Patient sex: M
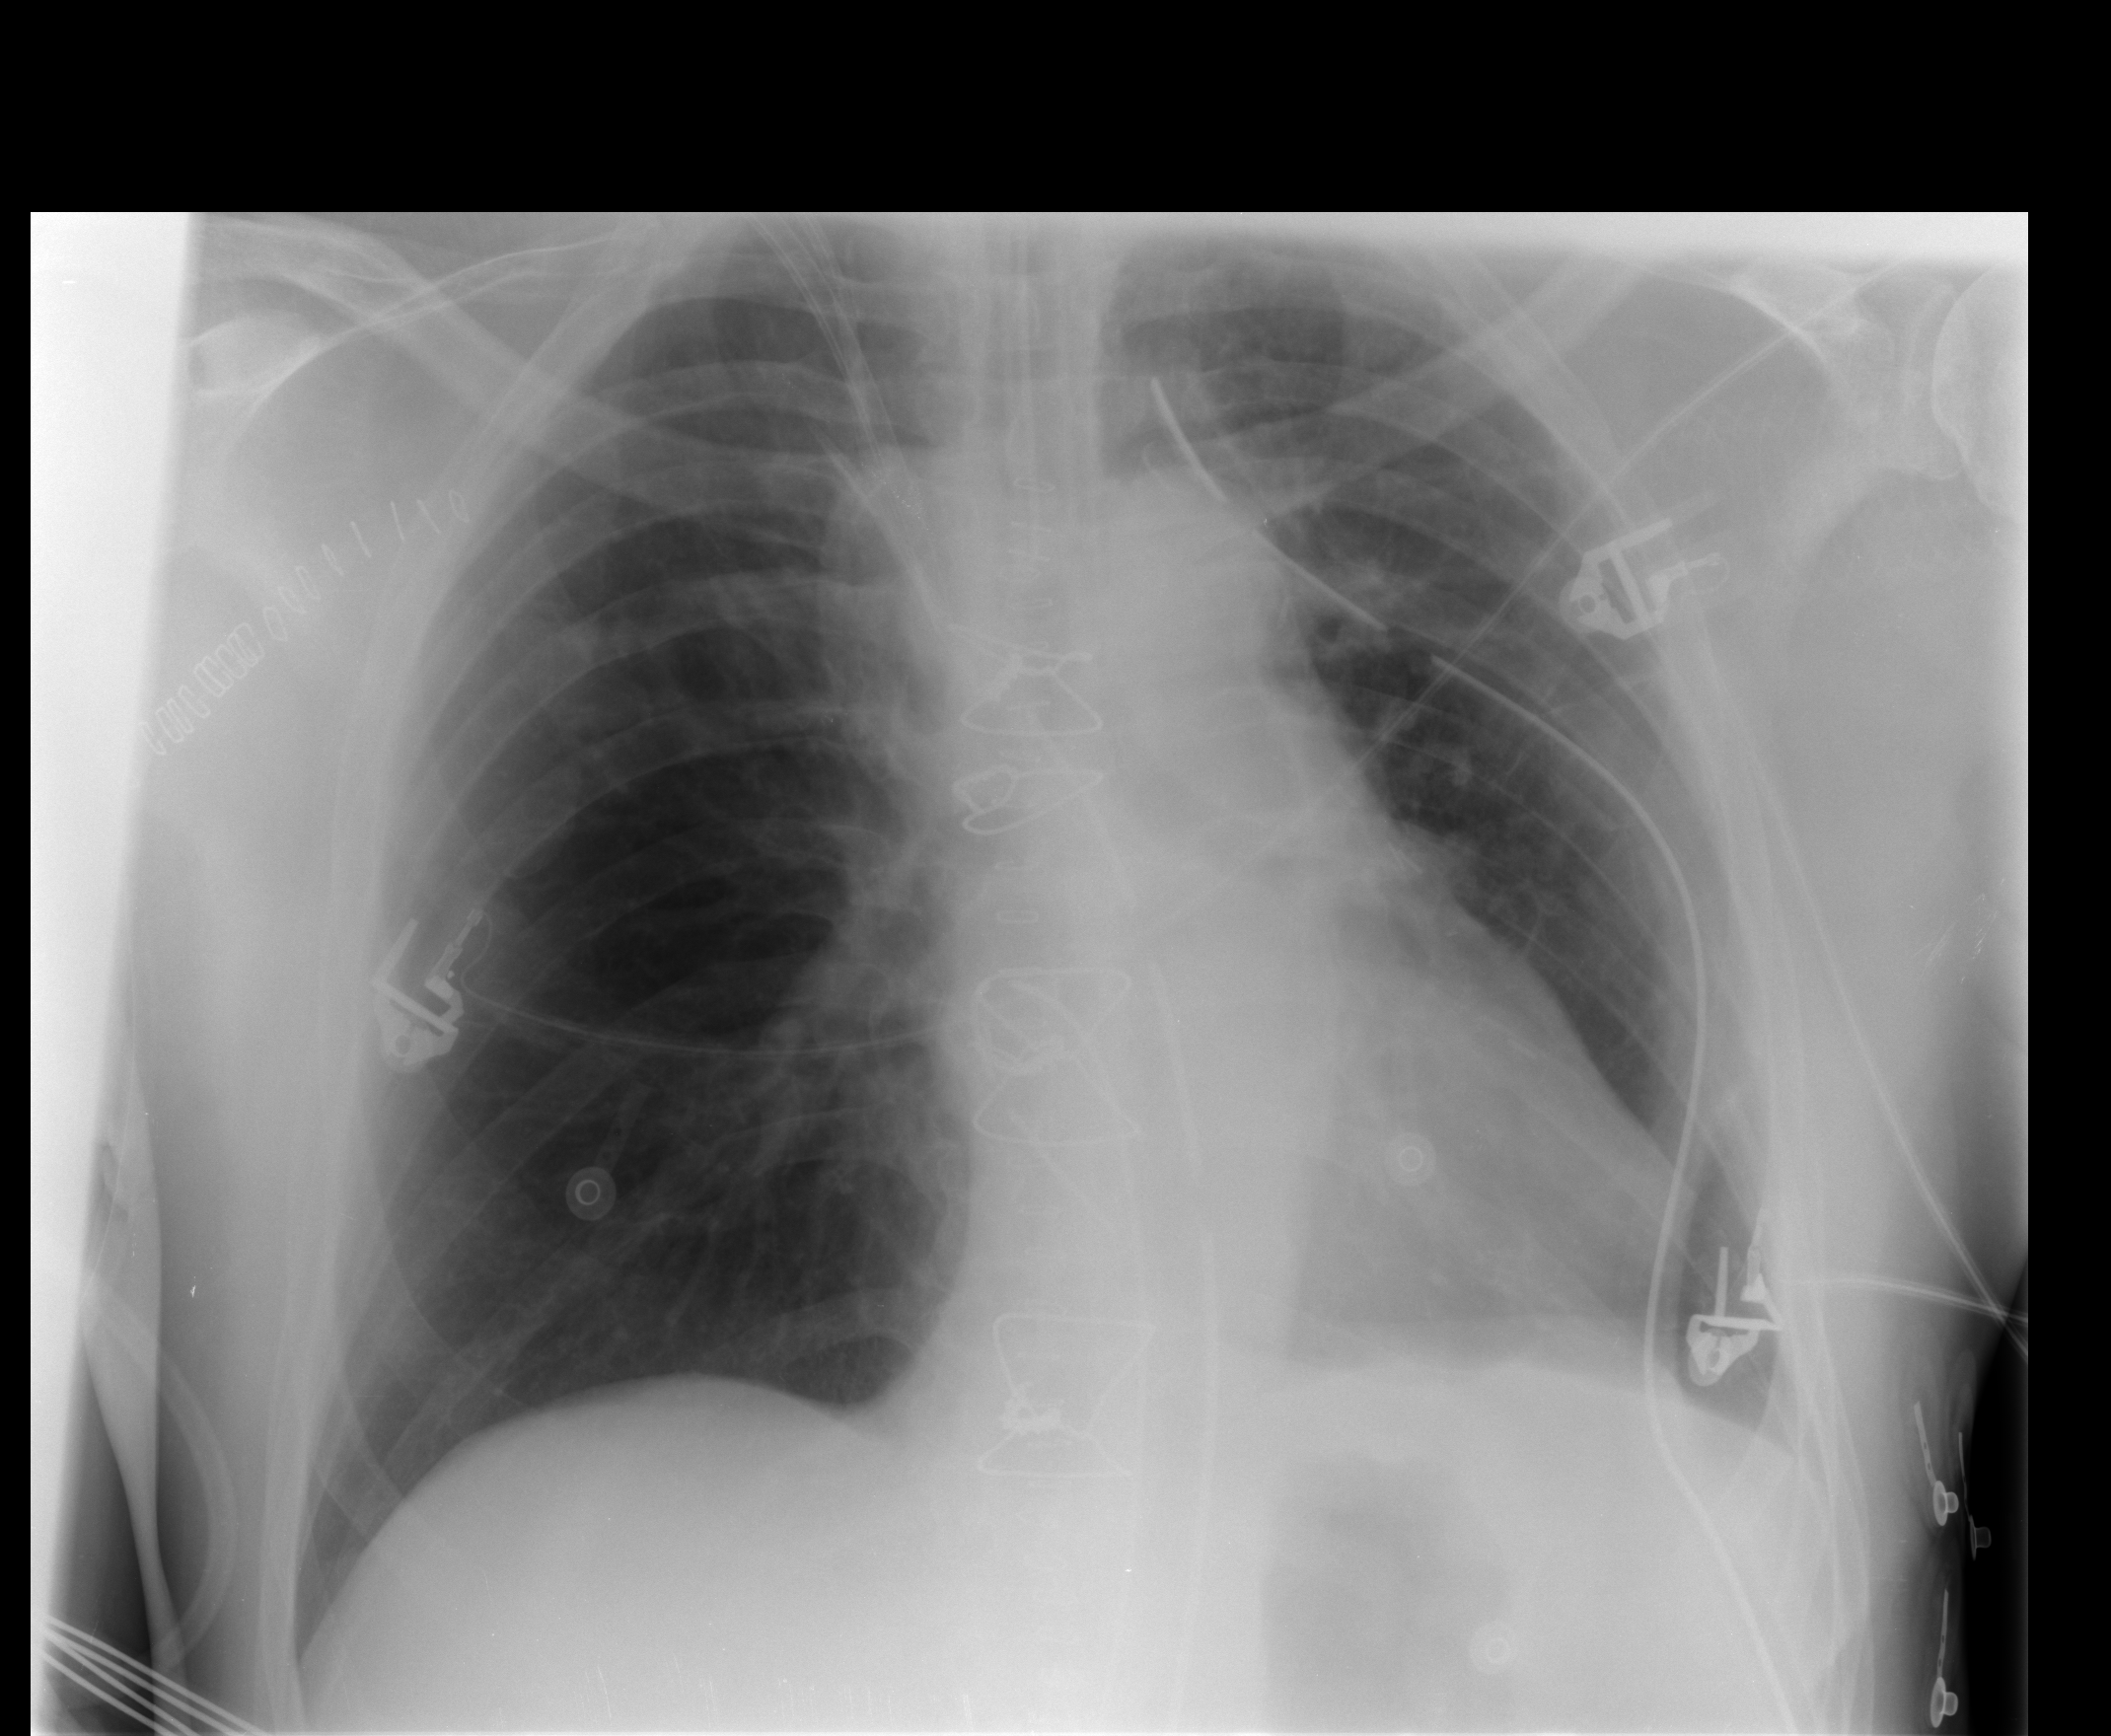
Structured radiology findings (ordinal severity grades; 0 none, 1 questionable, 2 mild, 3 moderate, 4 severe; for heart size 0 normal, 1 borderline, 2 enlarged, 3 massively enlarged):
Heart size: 0
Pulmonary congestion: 1
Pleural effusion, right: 0
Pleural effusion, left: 1
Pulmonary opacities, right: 0
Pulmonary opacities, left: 0
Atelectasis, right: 0
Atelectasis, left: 2